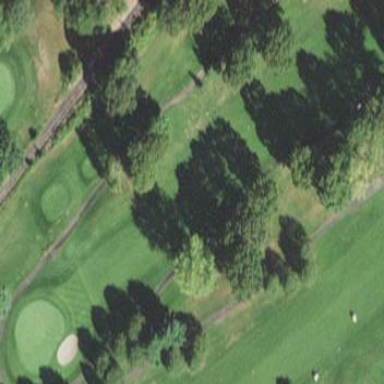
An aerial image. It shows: Grassy area designated as golf fairway.